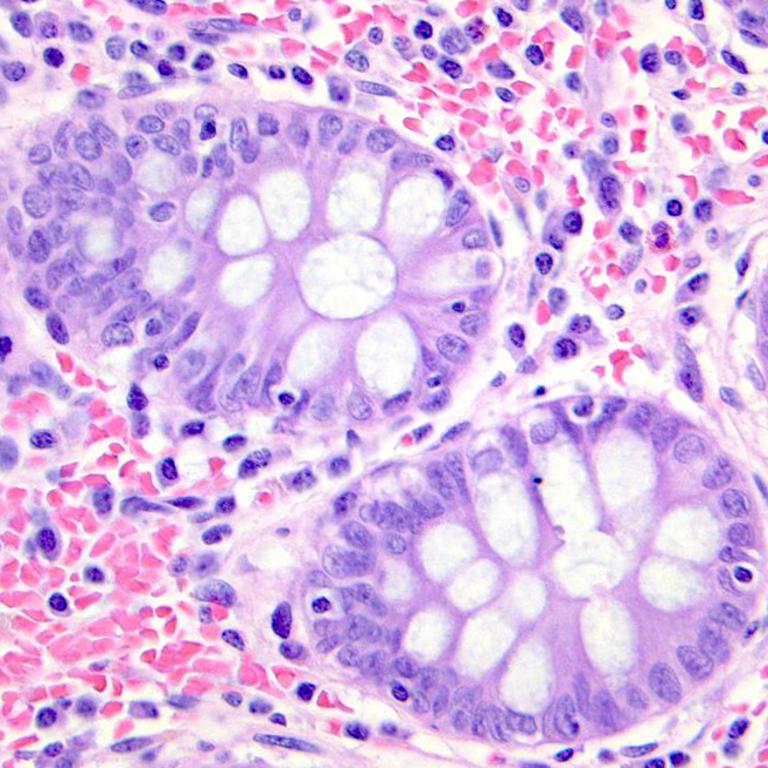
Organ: colon
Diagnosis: benign